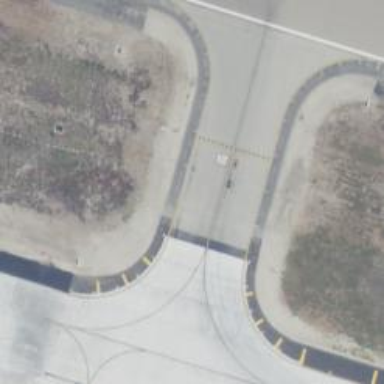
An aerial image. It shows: Image showing helipad at airport.